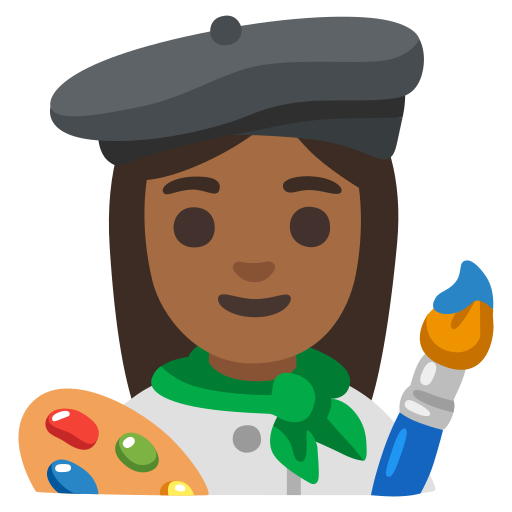
Emoji: 👩🏾‍🎨